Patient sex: M
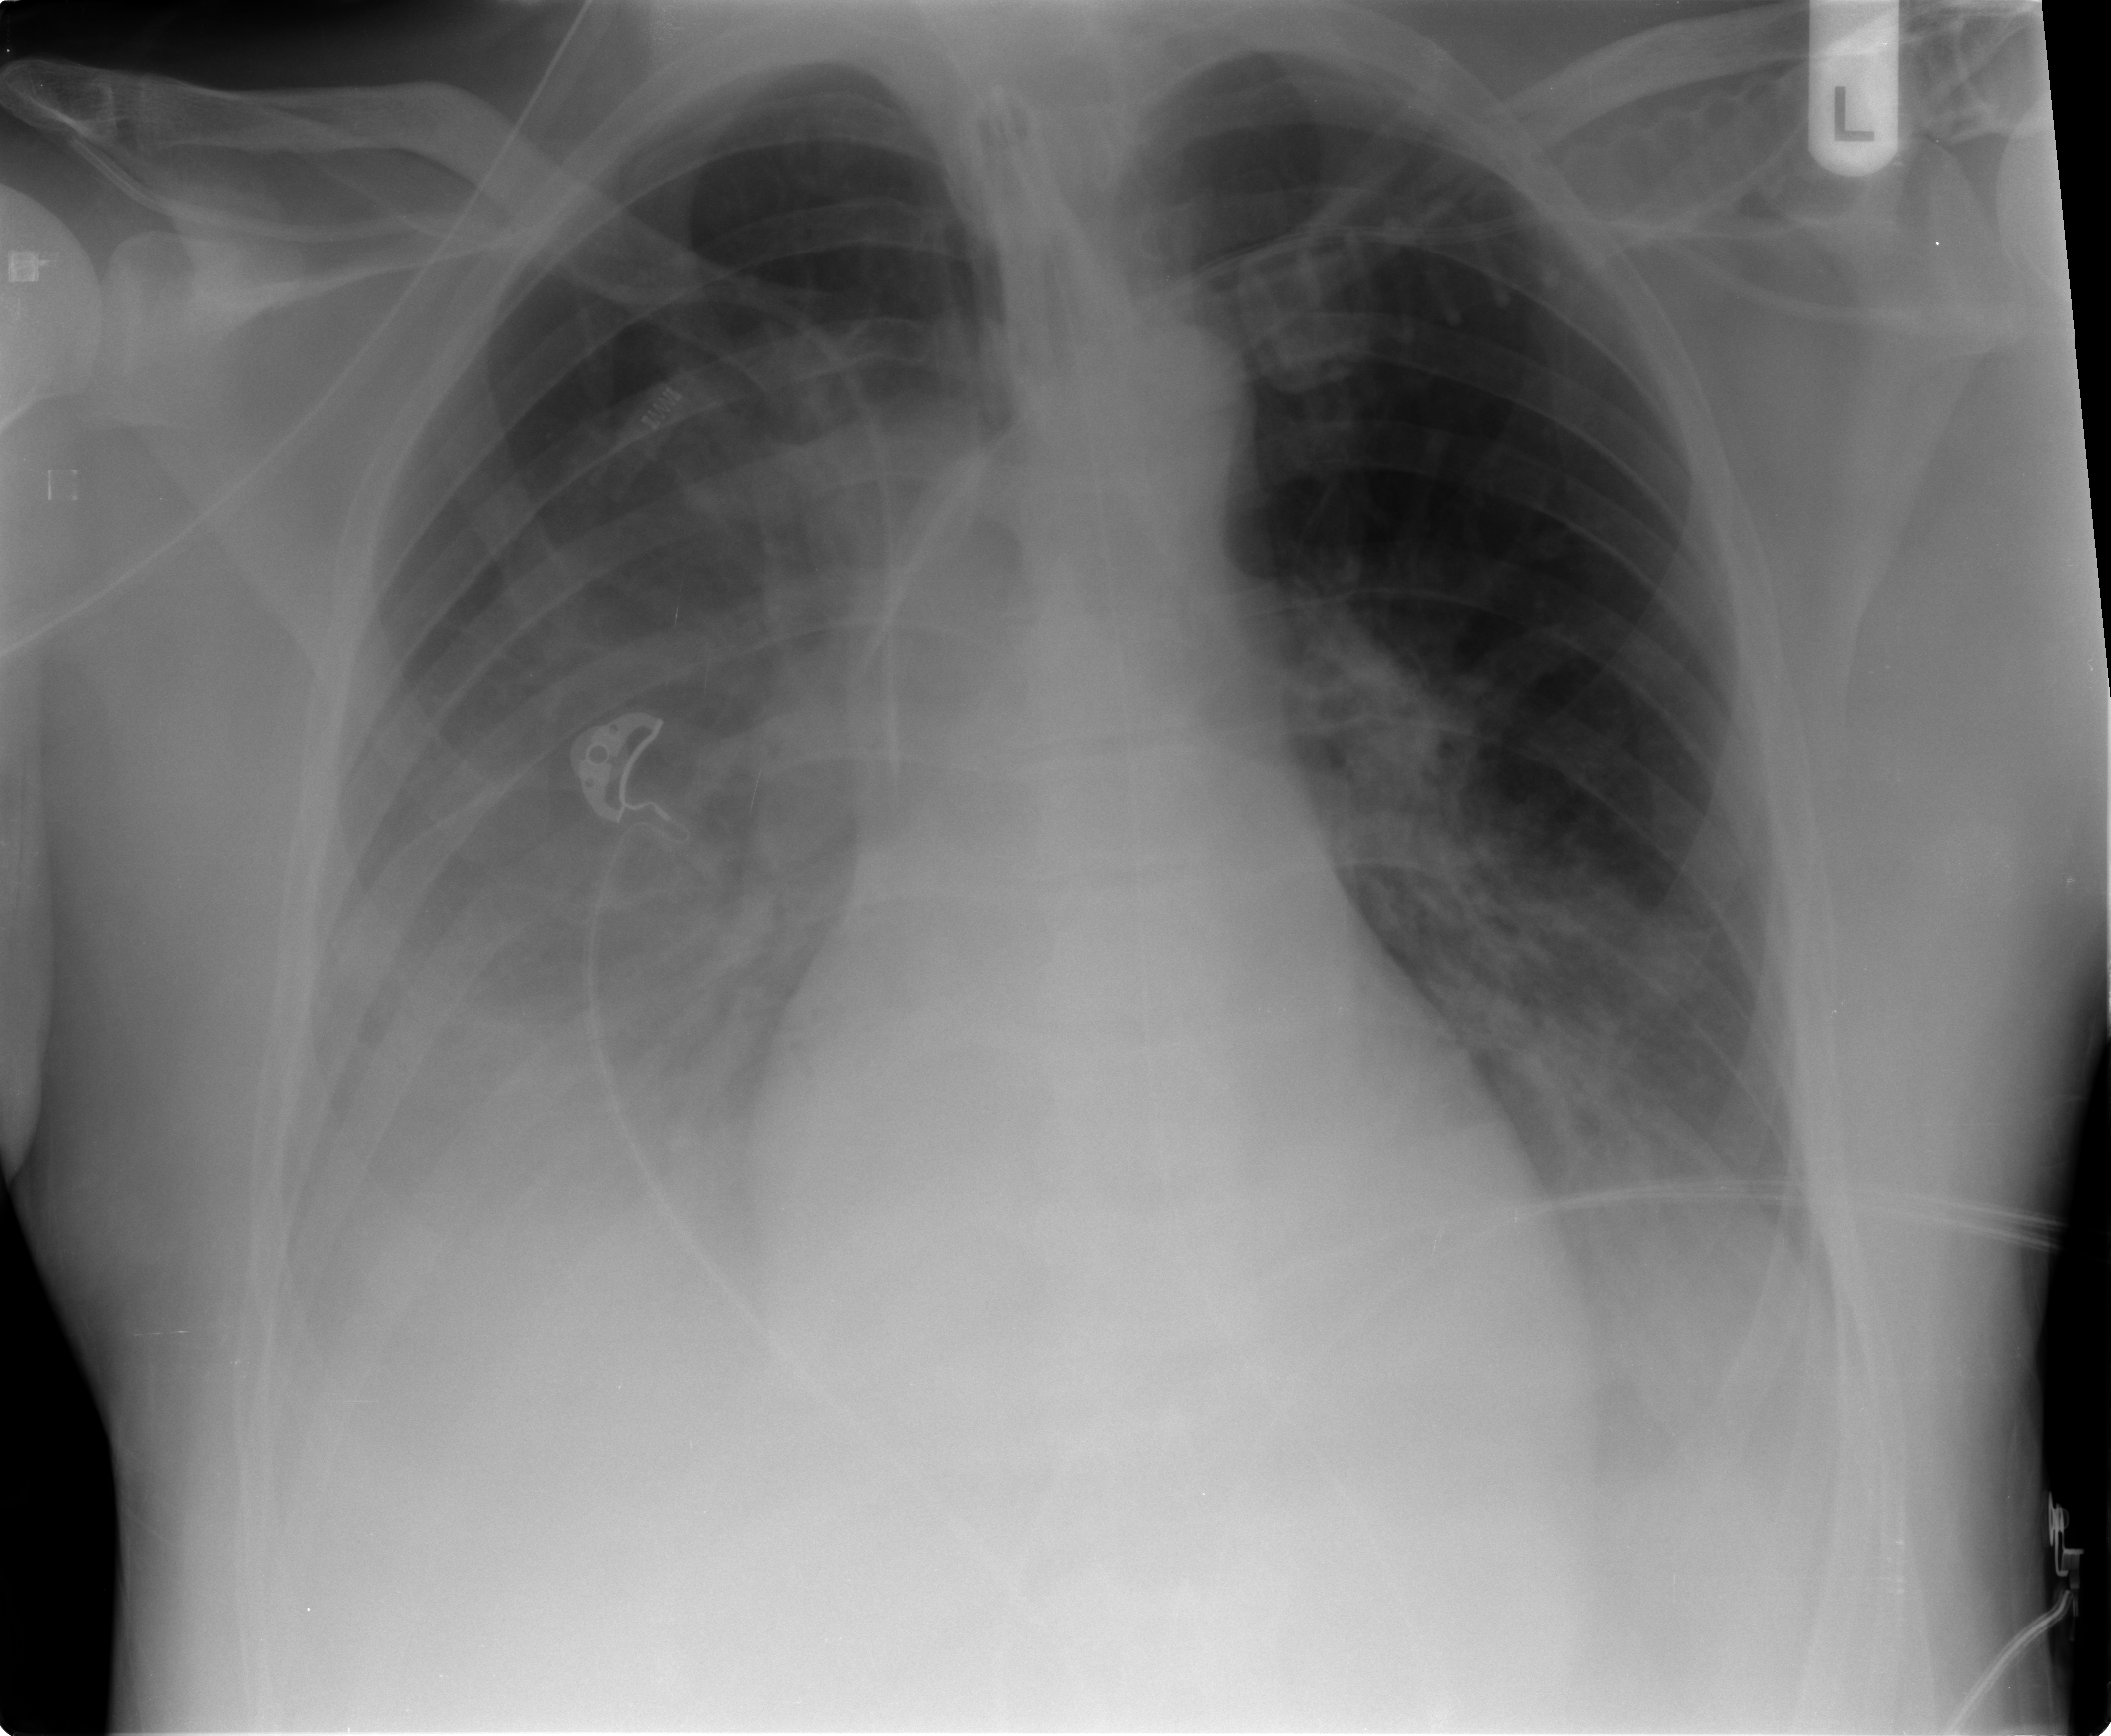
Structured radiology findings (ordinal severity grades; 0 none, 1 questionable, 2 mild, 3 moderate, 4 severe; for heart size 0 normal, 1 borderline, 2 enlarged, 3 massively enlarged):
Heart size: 0
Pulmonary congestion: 0
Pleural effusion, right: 3
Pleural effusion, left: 2
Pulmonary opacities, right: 0
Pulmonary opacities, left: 0
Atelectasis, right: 2
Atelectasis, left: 2